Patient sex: M
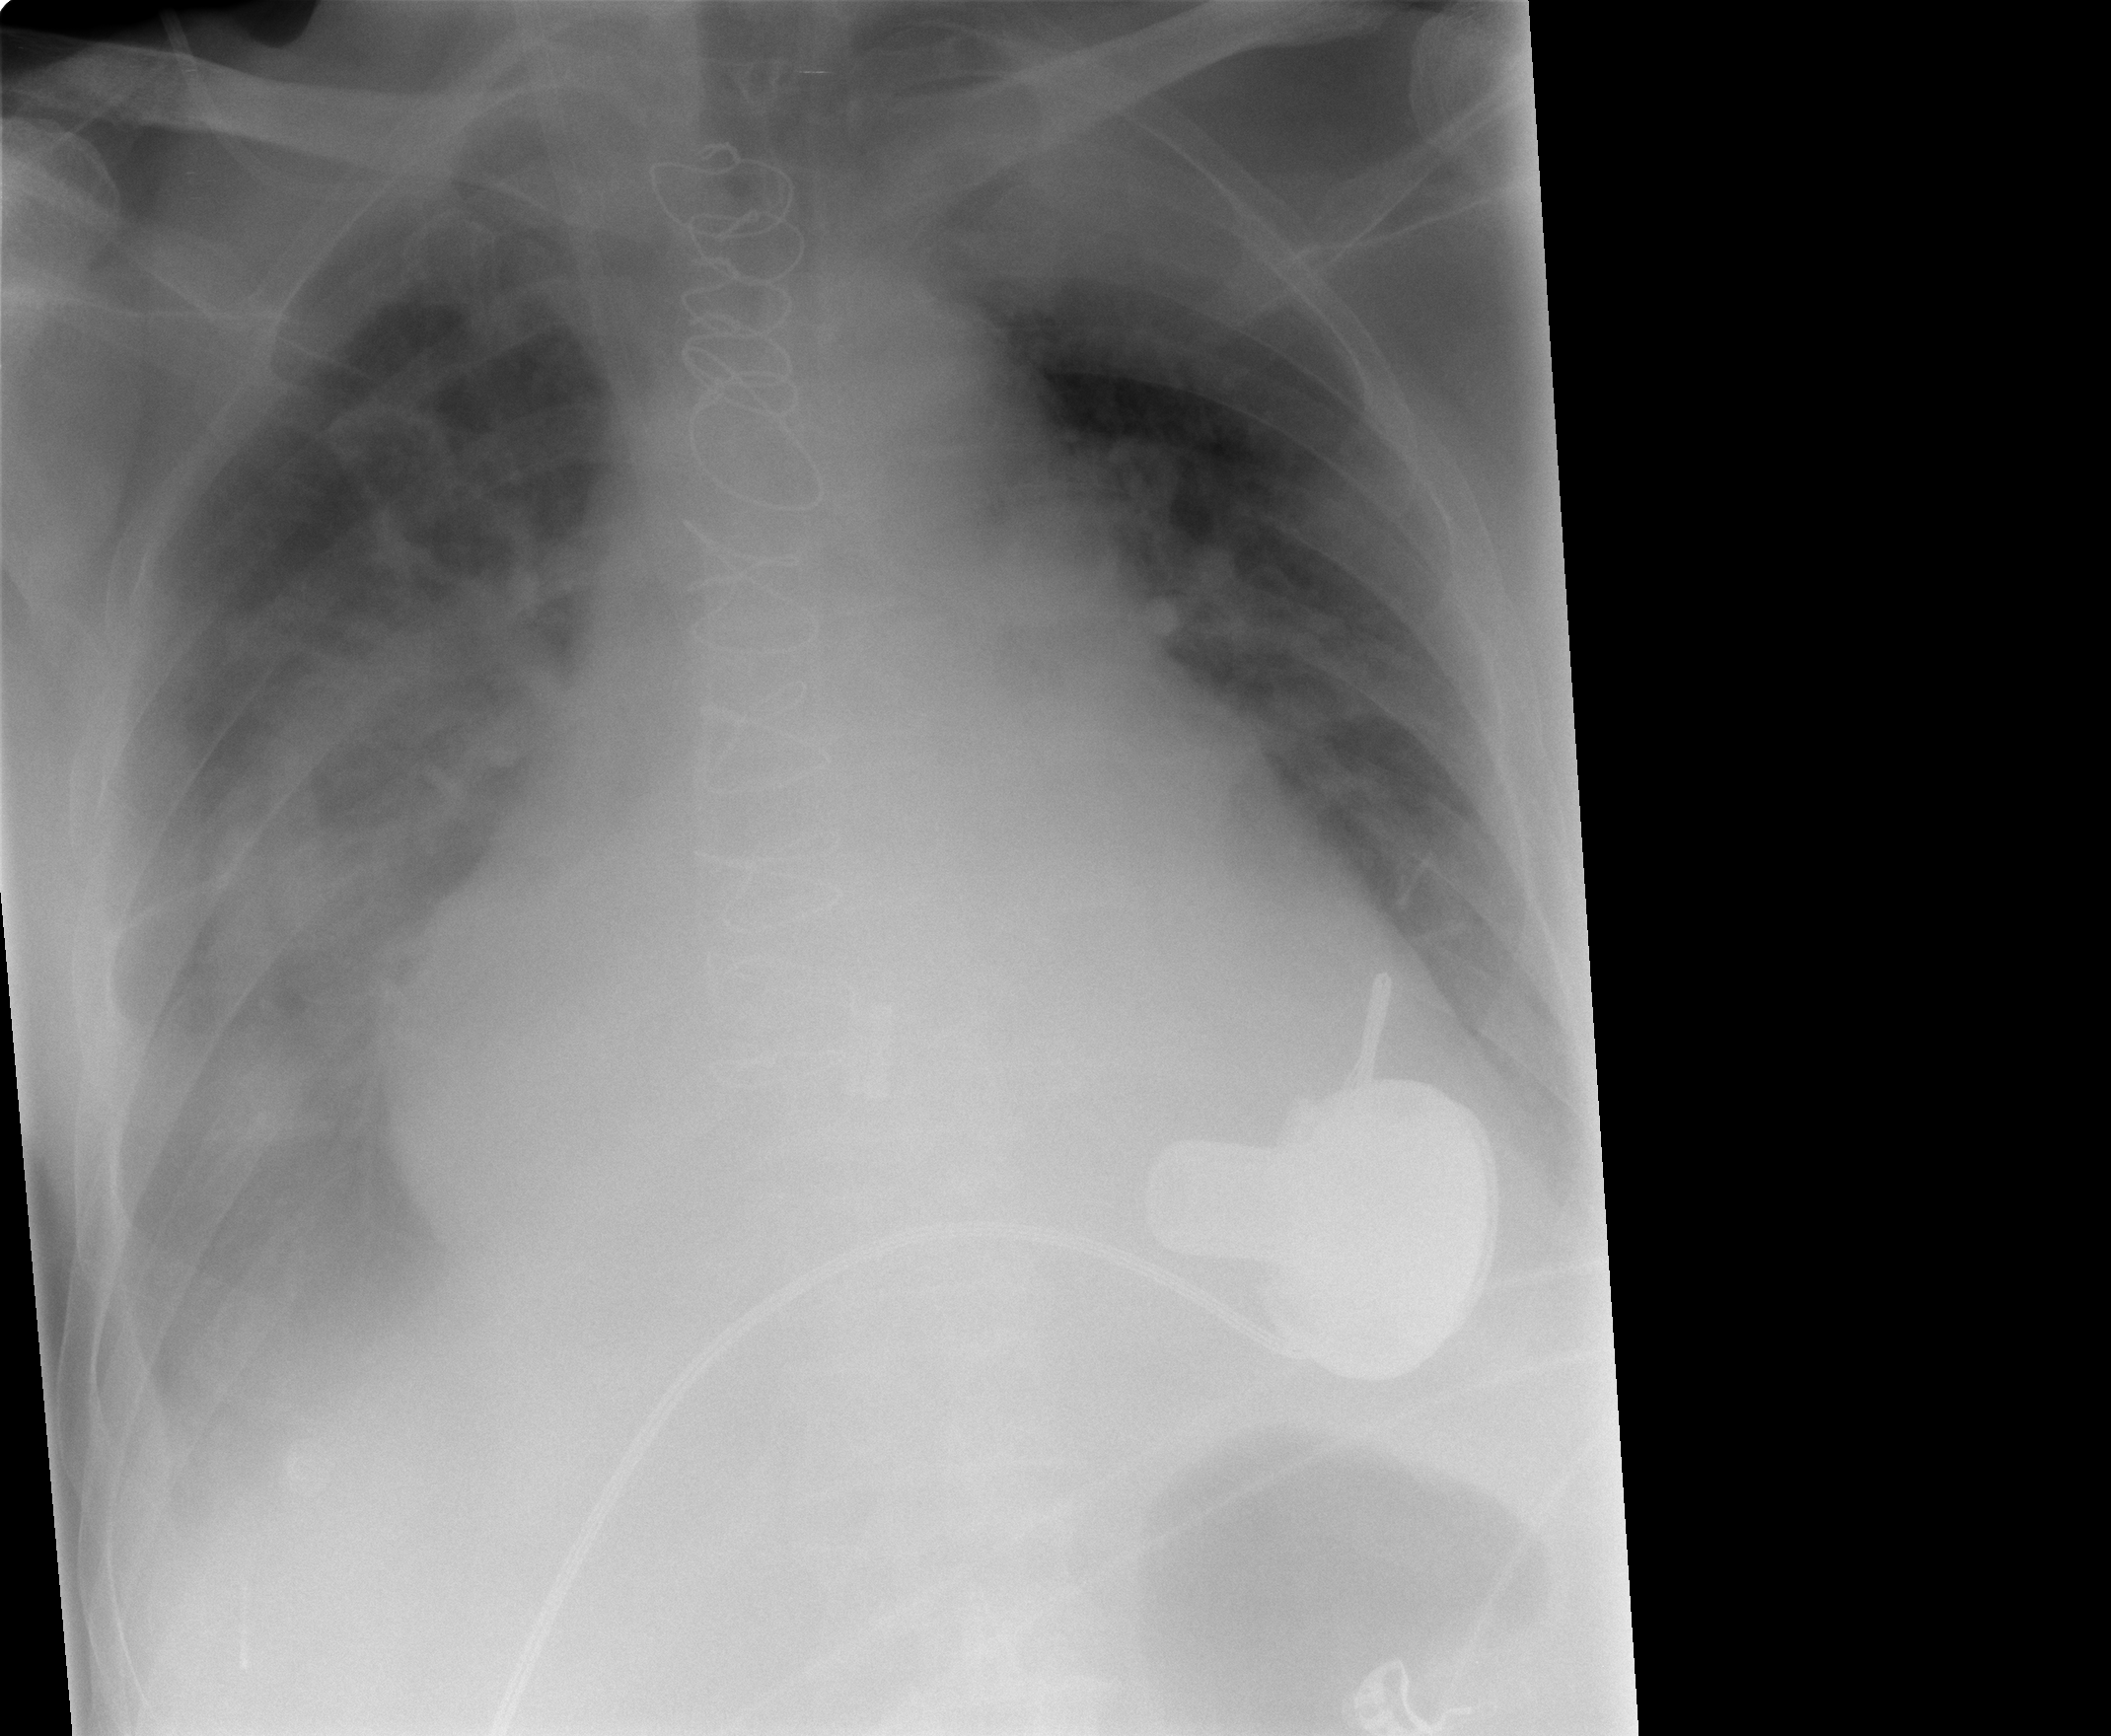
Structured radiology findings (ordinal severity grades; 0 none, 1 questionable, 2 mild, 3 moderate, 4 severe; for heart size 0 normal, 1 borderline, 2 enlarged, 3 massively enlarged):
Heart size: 2
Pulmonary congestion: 3
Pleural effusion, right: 3
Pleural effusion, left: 2
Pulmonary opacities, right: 2
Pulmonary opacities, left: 2
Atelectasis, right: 2
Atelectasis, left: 2